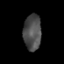
Tissue: prostate
Cell type: Epithelial cells
Senescence score: 0.2578
Nuclear area (px): 626
Mean DAPI intensity: 76.313